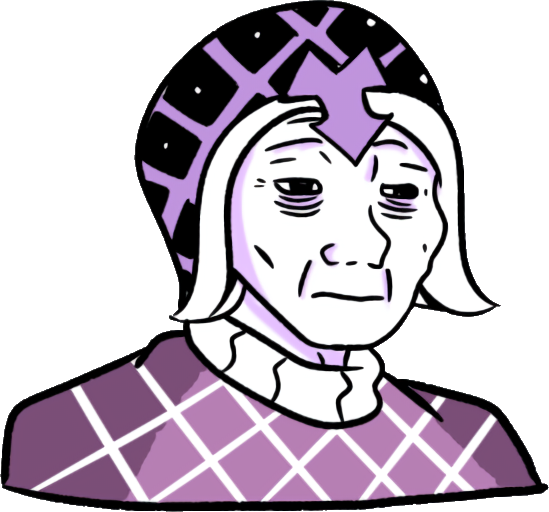
Label: 5_Doomer